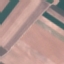
Label: AnnualCrop